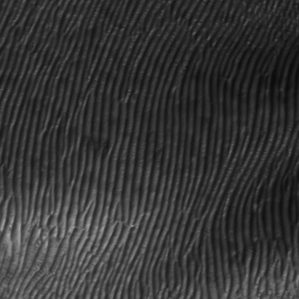
Label: frost